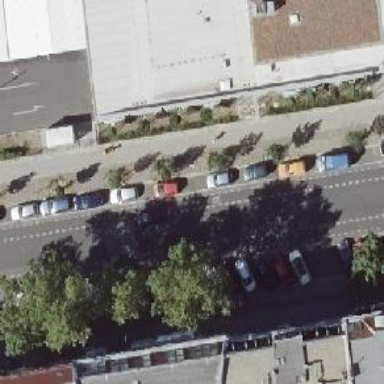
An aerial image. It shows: Avenue lined with broadleaved deciduous trees.